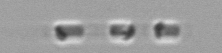
Label: Skeletonema